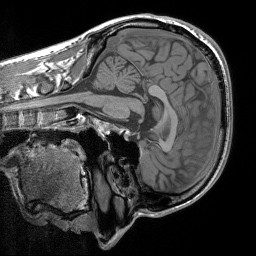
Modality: T1w
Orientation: sagittal
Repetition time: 2 s
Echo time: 0.00252 s